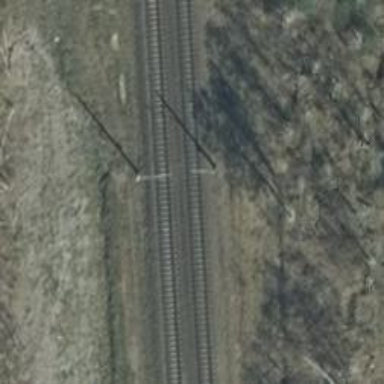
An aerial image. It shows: Milestone along the railway track with catenary mast.